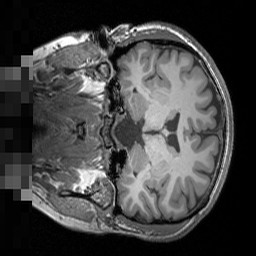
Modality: T1w
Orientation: coronal
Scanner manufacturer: siemens
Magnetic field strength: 3 T
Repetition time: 1.5 s
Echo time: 0.00291 s